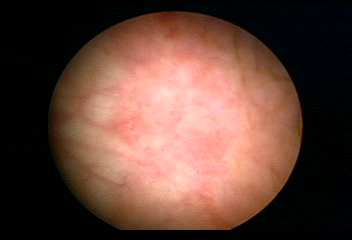
Modality: WLC
Class: Normal mucosa
Bladder cancer association: No